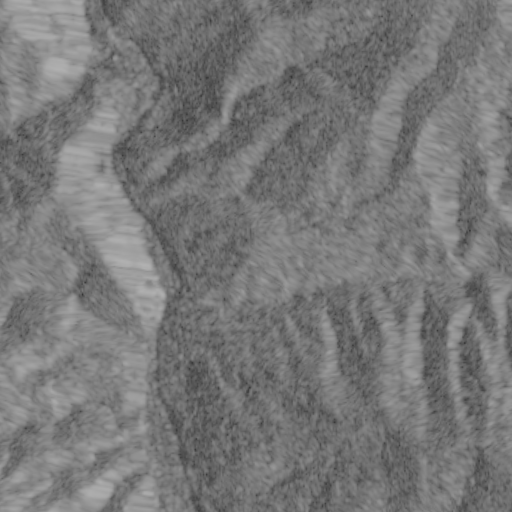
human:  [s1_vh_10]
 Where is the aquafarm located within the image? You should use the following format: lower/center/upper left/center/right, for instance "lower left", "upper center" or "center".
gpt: The aquafarm is located in the center of the image.
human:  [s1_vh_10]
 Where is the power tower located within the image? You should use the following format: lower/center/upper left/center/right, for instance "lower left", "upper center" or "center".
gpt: The power tower is located in the lower left of the image.
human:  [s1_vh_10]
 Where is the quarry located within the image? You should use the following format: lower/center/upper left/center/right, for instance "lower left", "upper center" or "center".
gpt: The quarry is located in the upper left of the image.
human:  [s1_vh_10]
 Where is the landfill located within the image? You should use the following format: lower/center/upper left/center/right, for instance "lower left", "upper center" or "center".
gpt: There is no landfill in the image.

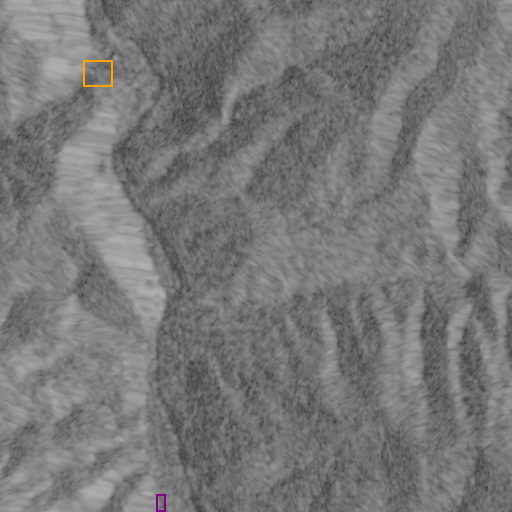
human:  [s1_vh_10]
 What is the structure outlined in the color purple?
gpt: The structure outlined in purple is a parking lot.
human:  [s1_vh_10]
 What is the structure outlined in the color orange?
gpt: The structure outlined in orange is a quarry.
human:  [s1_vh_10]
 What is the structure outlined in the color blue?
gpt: There is no blue outline.